Question: I have a table which has hierarchy in it.
Lets start with 'Id = 5'; this is the child. (a start parameter - from user)
Algorithm:
- 'first''id = 5'- 'id = 5''id'- 'parentId = 0'
p.s. the result here should be 7.
if 7 value was empty so : 9
end if 9 was also empty so : 1
I'm trying to do this with CTE but no success..
p.s. I a solution with CTE. :)

What I have tried (don't even look at it - it doesn't work):
'''
WITH cte AS (
SELECT
id,VALUE,parentid
FROM [test].[dbo].[tmp] WHERE id=5
UNION ALL
SELECT
id,VALUE,parentid
FROM [tmp] WHERE parentId=cte.parentId ) //ERROR : The multi-part identifier "cte.parentId" could not be bound.
SELECT * FROM cte
'''
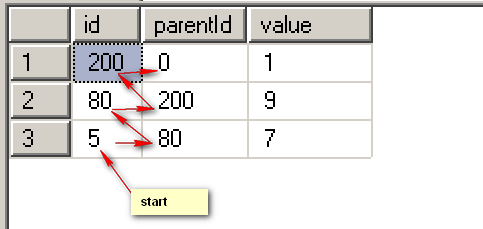
Answer: You need to join in your cte:
'''
with cte as (
select
id,
value,
parentid
from
[tmp]
where
id=5
union all
select
tmp.id,
coalesce(cte.value, tmp.value) as value,
tmp.parentid
from
[tmp]
inner join cte on
tmp.id = cte.parentId
)
select
max(value) as value
from
cte
'''
If you're going to reference a table, you need to make sure that you've joined it somewhere in your 'from' clause. In this case, you hadn't, which is why it was throwing the error.